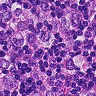
Metastatic tissue present: yes